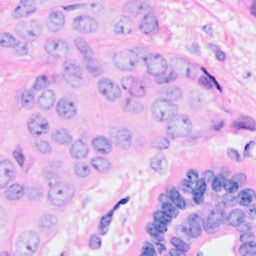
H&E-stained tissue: Breast